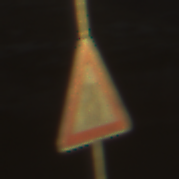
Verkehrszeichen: EinseitigVerengteFahrbahnLinks
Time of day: SunriseSunset
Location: Outdoor (Nature)
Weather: Clear
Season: NotSpecified
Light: Natural